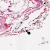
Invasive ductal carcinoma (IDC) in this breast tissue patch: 0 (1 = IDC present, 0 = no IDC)